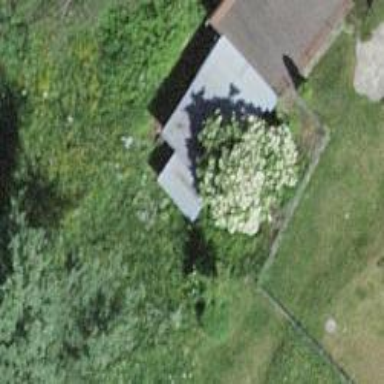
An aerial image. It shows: Shed.